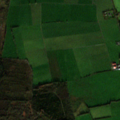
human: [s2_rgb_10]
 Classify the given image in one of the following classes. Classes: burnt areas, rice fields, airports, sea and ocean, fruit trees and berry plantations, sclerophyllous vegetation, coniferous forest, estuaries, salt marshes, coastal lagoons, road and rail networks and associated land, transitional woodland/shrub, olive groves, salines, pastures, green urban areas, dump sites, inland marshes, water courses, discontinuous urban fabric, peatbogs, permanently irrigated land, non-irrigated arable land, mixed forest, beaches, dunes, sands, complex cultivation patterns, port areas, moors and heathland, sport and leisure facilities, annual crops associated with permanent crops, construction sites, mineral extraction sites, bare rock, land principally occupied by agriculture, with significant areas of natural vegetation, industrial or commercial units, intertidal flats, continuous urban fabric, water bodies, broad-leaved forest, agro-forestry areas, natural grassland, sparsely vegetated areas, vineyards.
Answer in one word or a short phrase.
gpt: pastures, transitional woodland/shrub